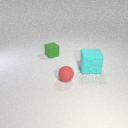
large cyan rubber cube to the right of small red rubber sphere